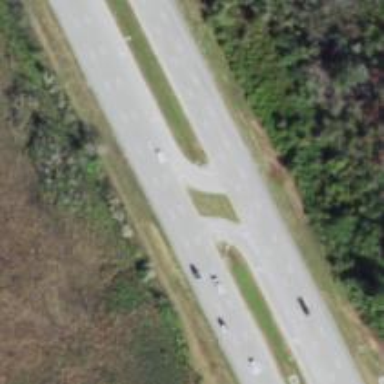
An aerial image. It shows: Asphalt road classified as trunk highway.